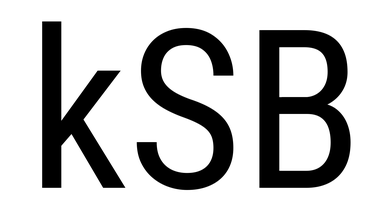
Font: Roboto_Condensed_Regular